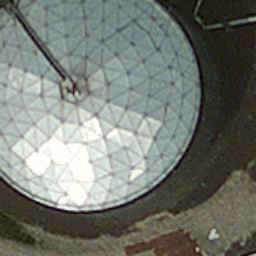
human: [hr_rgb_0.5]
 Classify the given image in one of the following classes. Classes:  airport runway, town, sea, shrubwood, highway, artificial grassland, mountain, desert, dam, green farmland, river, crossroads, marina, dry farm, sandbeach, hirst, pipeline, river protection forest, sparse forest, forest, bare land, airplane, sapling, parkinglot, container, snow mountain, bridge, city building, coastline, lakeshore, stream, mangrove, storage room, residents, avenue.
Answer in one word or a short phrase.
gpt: storage room